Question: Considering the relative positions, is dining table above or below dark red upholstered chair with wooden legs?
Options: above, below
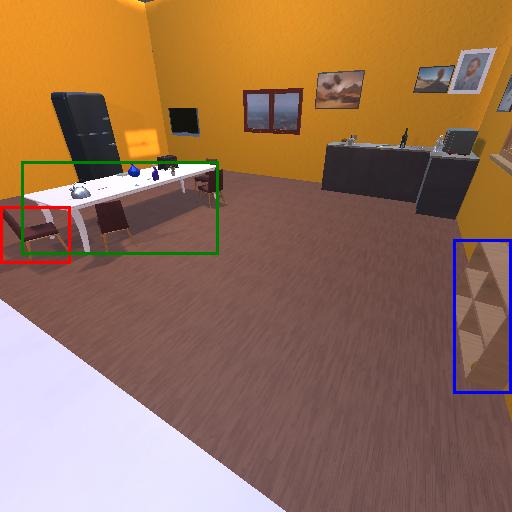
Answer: above